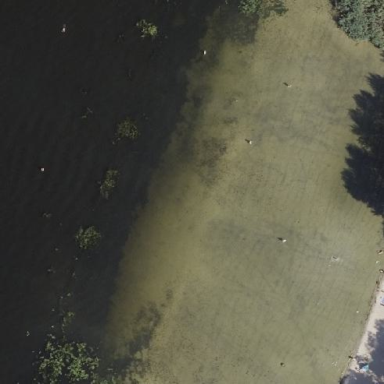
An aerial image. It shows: Swimming area for leisure on land designed for swimming sports.